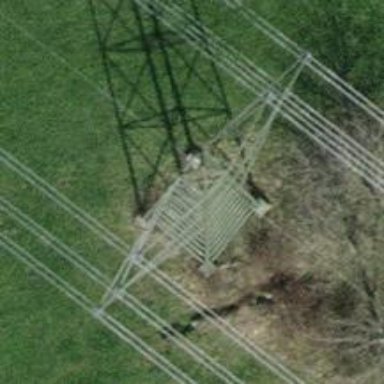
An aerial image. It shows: Power tower.